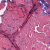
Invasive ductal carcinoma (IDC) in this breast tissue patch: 1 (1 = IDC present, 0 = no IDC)